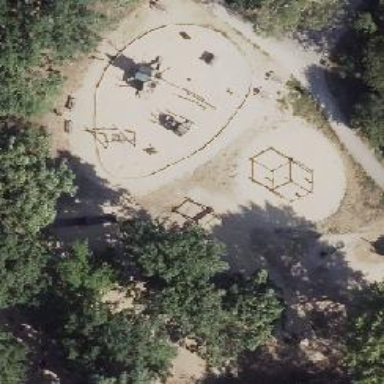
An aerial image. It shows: Playground with various play structures.